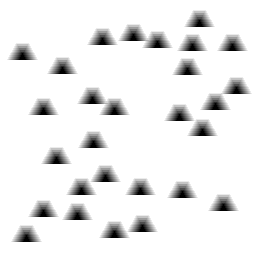
Squares: 0
Triangles: 28
Stars: 0
Total shapes: 28